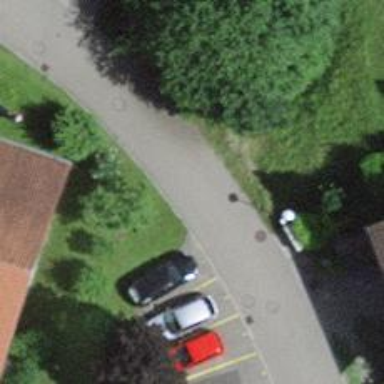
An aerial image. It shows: Smooth asphalt road in residential area.